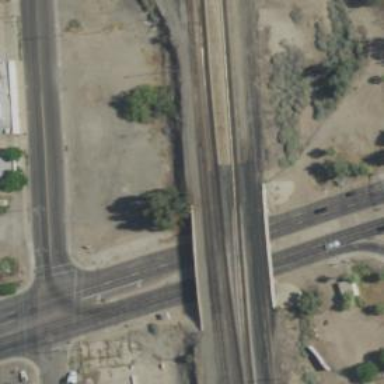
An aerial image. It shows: Abandoned railway bridge leading to yard area.